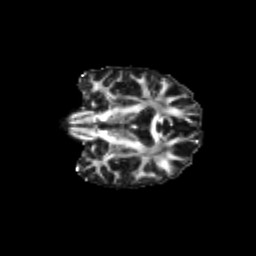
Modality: FA
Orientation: coronal
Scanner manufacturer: siemens
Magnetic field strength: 3 T
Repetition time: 9.2 s
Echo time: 0.084 s